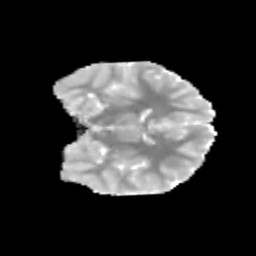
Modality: MD
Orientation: coronal
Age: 11
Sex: male
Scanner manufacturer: siemens
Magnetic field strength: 3 T
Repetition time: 3.8 s
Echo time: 0.07 s